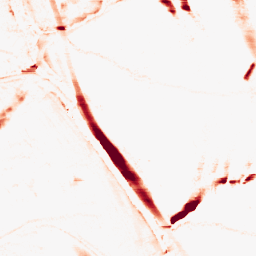
Category: morphological
Decomposition family: morphological_rect
Decomposition parameters: operation: opening
width: 20
height: 5
Upsampling method: bilinear
Upsampling parameters: scale: 4
Upsampling scale: 4